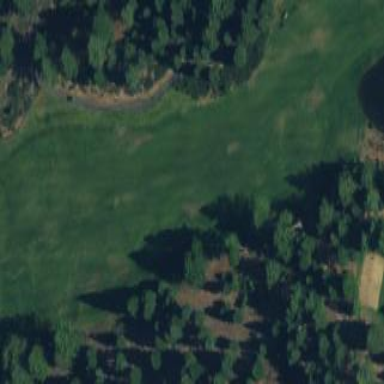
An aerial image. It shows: Golf fairway in the image.